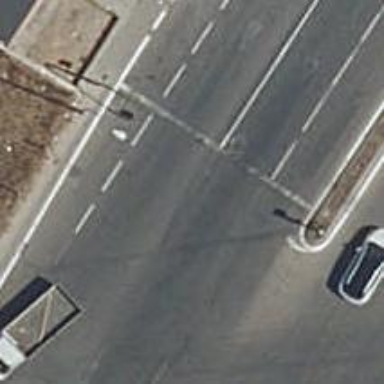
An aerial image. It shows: Kerb barrier.